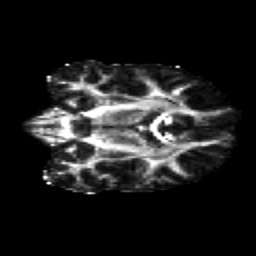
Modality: FA
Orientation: coronal
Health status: healthy
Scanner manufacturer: siemens
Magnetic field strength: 3 T
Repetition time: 12 s
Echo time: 0.092 s